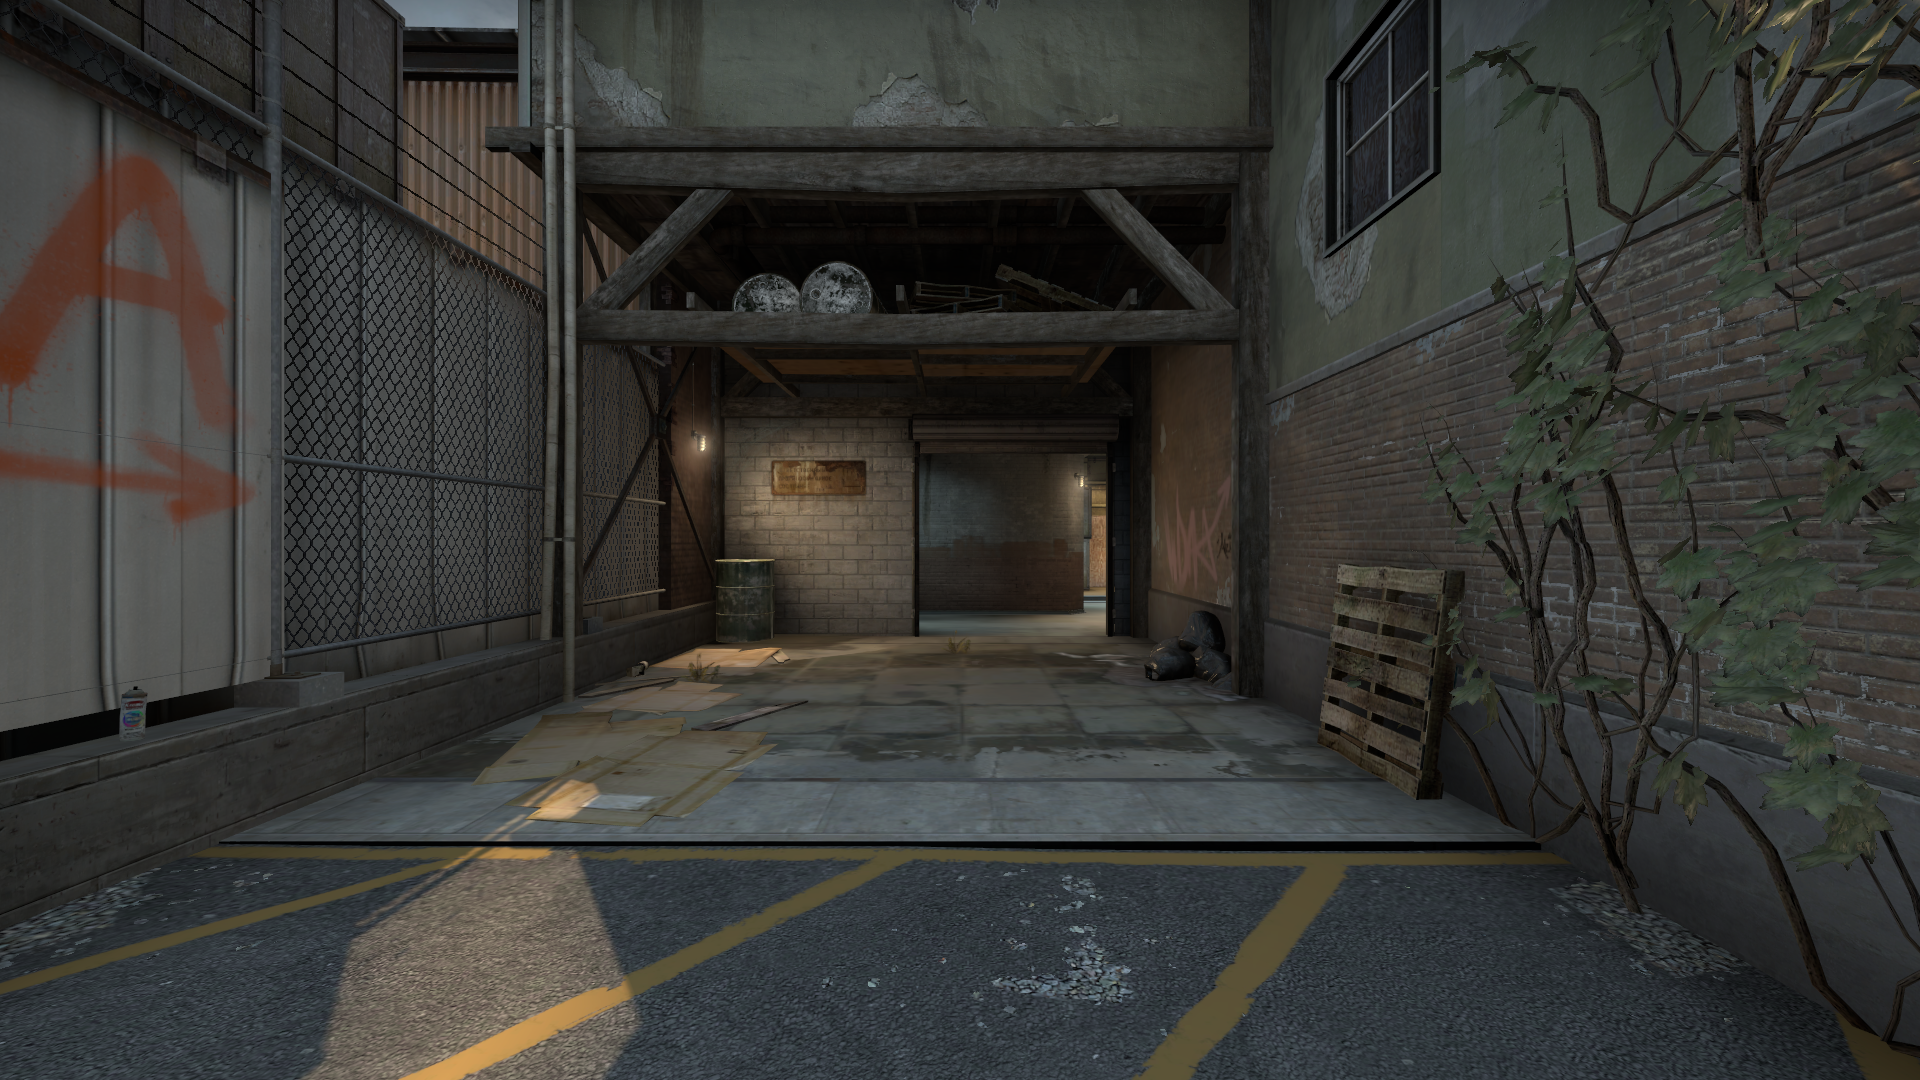
Map: de_train